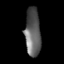
Tissue: skin
Cell type: Epithelial cells
Senescence score: 0.8809
Nuclear area (px): 734
Mean DAPI intensity: 97.048